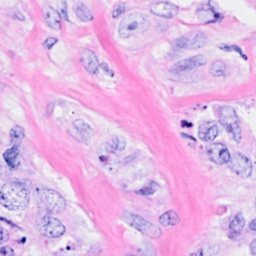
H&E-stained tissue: Breast